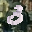
Label: 3